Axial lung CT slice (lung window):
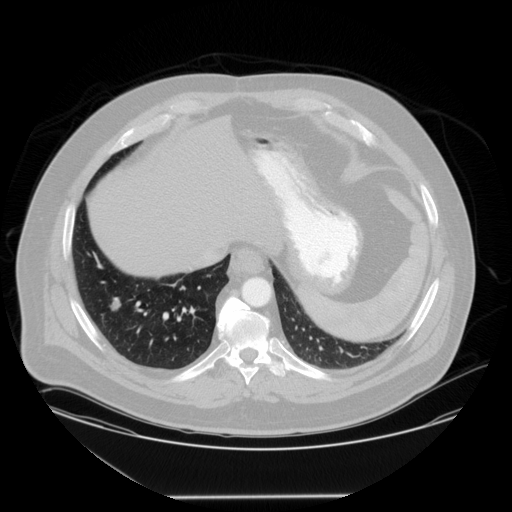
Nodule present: yes
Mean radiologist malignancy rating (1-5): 3.25